Question: I have two Lists, the firs (right) represents a list of all cars and the secound (left) a list of cars for sale.
There are two ListBoxes at my control, each of them will display one of the cars list. I want to click a button (<<) and the selected car at the ListBox 1 will be added to the ListBox 1 list.
The two lists are created outside the control class, so I need to bind then to the ListBoxes. I have tried to use DataSource but I can not use Add Remove from Items if I set it. Which is the best way to do that?

Thanks.
OBS: Ive changed to a ListBox.
---
The solution that I'm using is: Very very ugly solution... :/
'''
public IList<Item> ItensToMaintaim
{
get { return (IList<Item>)this.itensToMainTainList.DataSource; }
set
{
//Need to set null to refresh
this.itensToMainTainList.DataSource = null;
this.itensToMainTainList.DataSource = value;
this.itensToMainTainList.DisplayMember = "Name";
this.itensToMainTainList.ValueMember = "Name";
}
}
public IList<Item> Itens
{
get { return (IList<Item>)this.itensList.DataSource; }
set
{
//Need to set null to refresh
this.itensList.DataSource = null;
this.itensList.DataSource = value;
this.itensList.DisplayMember = "Name";
this.itensList.ValueMember = "Name";
}
}
private void removeItem_Click(object sender, EventArgs e)
{
if (this.itensToMainTainList.SelectedItem != null)
{
this.itens2.Remove((Item)this.itensToMainTainList.SelectedItem);
this.ItensToMaintaim = this.itens2;
if (this.itensToMainTainList.SelectedIndex < 0)
{
this.itensToMainTainList.SelectedIndex = this.itens2.Count - 1;
}
}
}
private void addItem_Click(object sender, EventArgs e)
{
if (this.itensList.SelectedItem != null)
{
bool contains = false;
contains = this.itens2.Contains(this.itensList.SelectedItem);
if (!contains)
{
this.itens2.Add((Item)this.itensList.SelectedItem);
this.ItensToMaintaim = this.itens2;
}
if (this.itensList.SelectedIndex < this.itens1.Count - 1)
{
this.itensList.SelectedIndex++;
}
}
}
'''
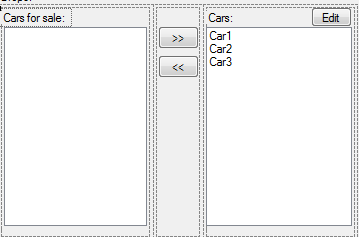
Answer: Once you set the DataSource, you can not add items to that collection.
<URL>
But you can do it with some workarounds
Save to database and load it again with new values and bind it
OR
Get the exising data source of the Listbox and store it in a varaiable and add a new item (which is created from the selected item) and then re bind it again
Example ( the classes are specific to my need, you can customize based on your class structure)
'''
//Take the existing
List<MailerKit> objExisting = (List<MailerKit>)comboBox1.DataSource;
//Add the new one
objExisting.Add(new MailerKit { KitName = comboBox1.SelectedText, ID = Convert.ToInt32(comboBox1.SelectedValue) });
//Rebind again
comboBox1.DataSource = objExisting;
comboBox1.DisplayMember = "KitName";
comboBox1.ValueMember = "ID";
'''